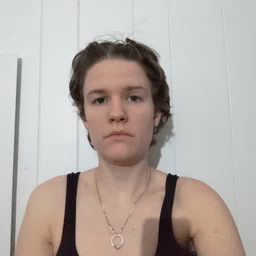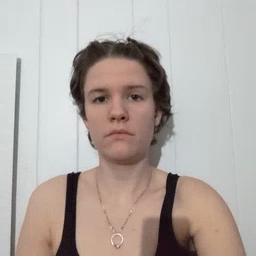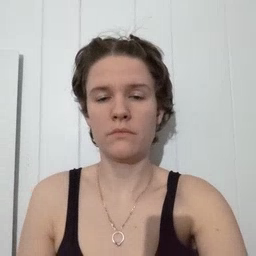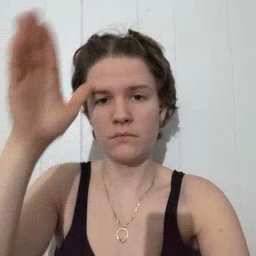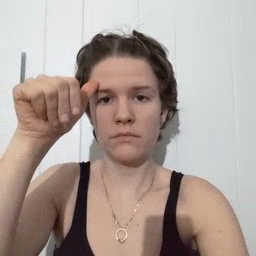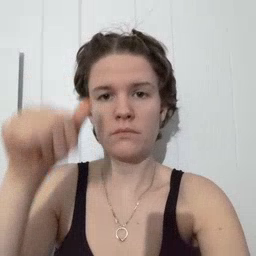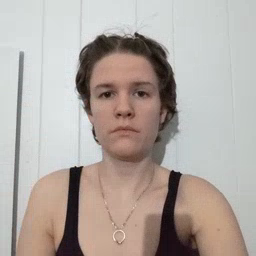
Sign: donkey